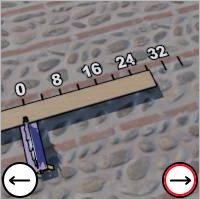
Task: length
Answer: 28
First scale value: 8.0